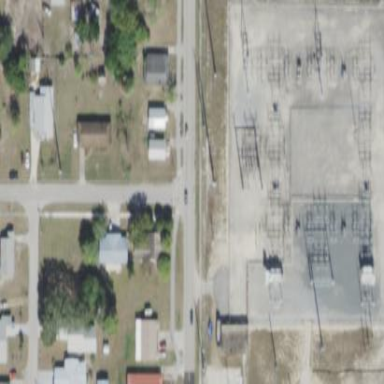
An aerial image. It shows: Outdoor distribution substation protected by fence.